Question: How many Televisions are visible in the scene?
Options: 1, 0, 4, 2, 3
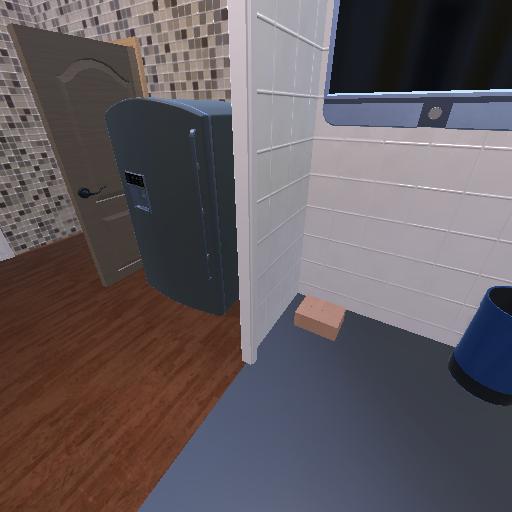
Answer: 1